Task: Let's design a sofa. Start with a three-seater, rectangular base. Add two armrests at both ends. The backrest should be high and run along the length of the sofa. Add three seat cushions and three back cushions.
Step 408:
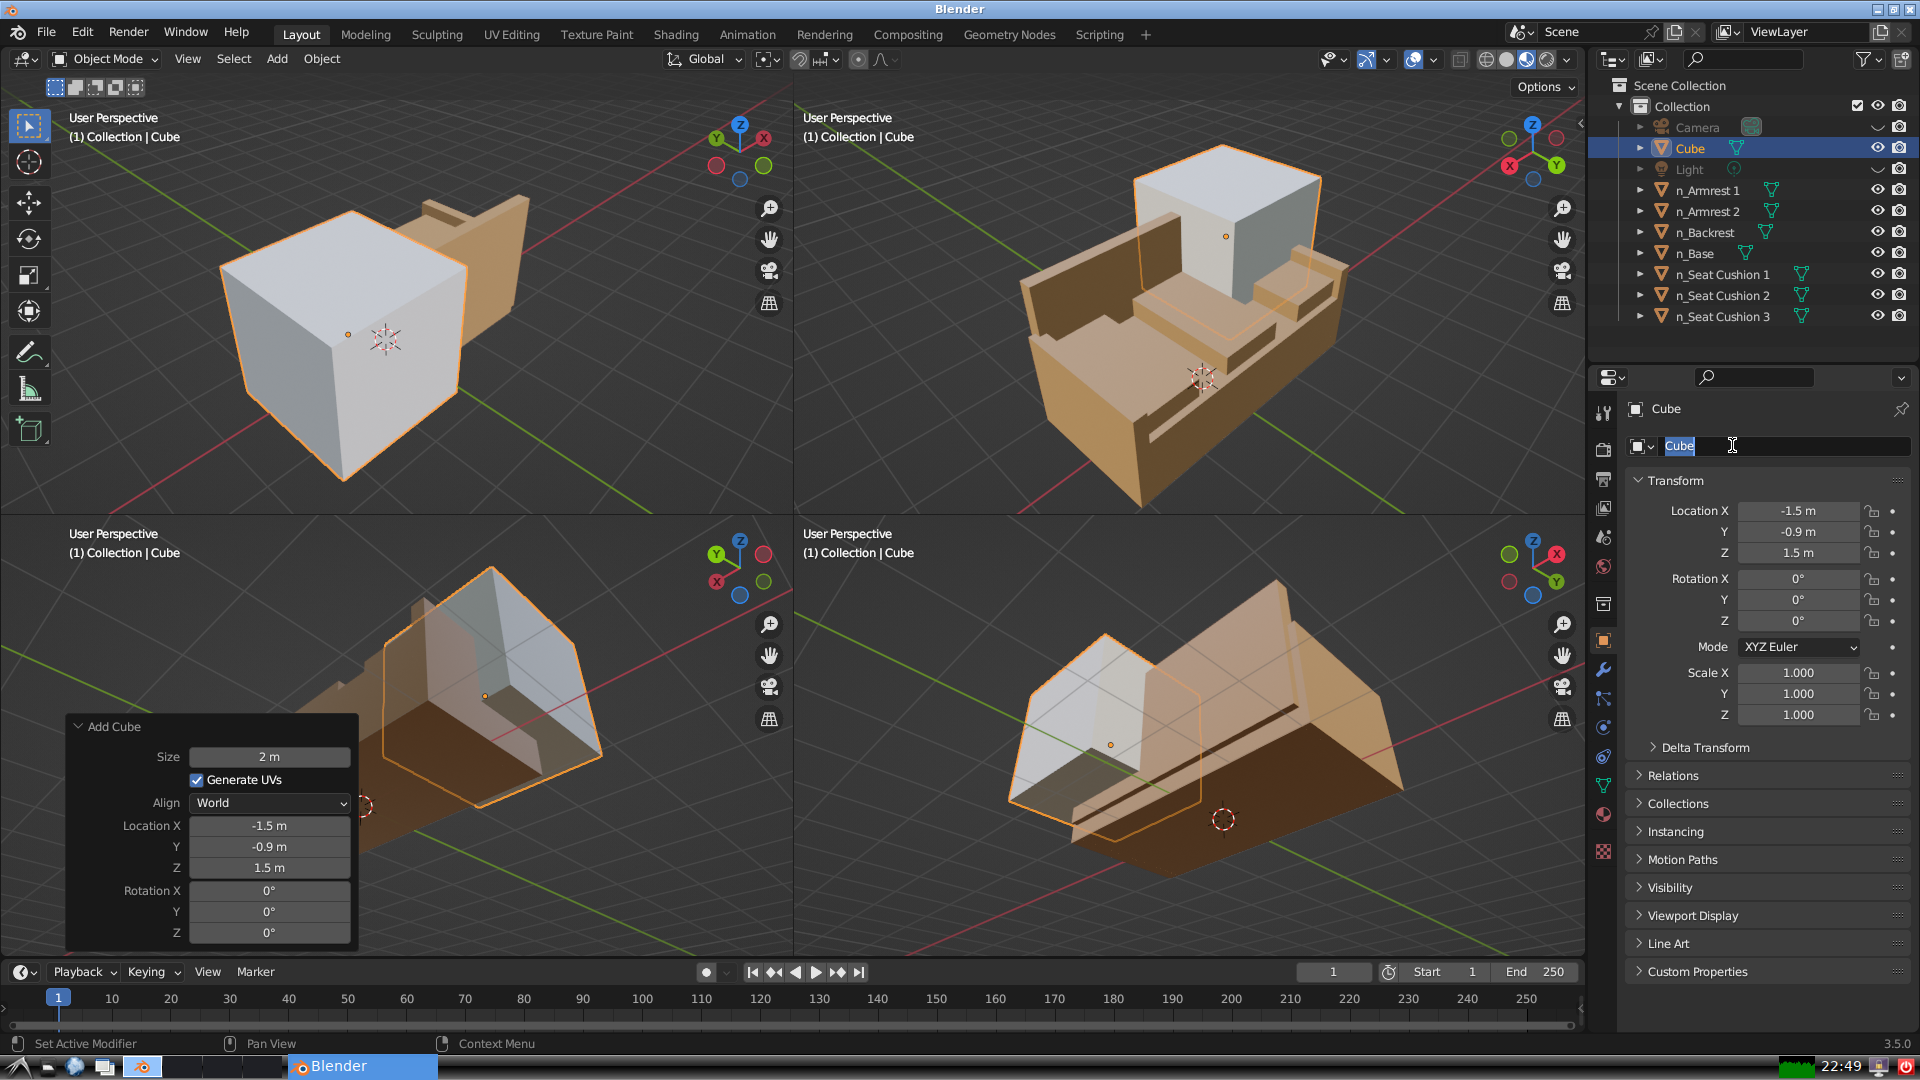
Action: input_text: n_Back Cushion 1